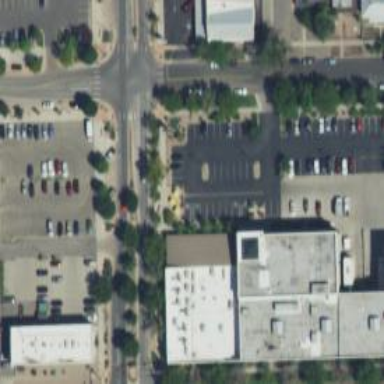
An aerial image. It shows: Parking space is available.